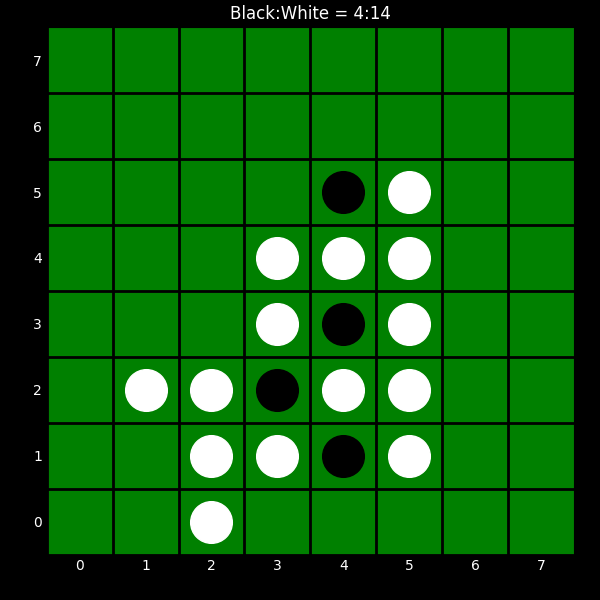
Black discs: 4
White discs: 14